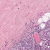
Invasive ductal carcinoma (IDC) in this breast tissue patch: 0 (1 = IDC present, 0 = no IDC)